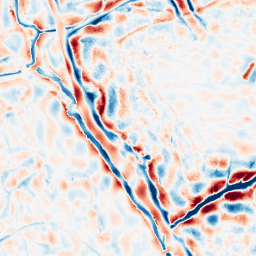
Category: wavelet
Decomposition family: wavelet_dwt
Decomposition parameters: wavelet: db8
level: 4
Upsampling method: sinc_blackman
Upsampling parameters: scale: 2
kernel_size: 8
Upsampling scale: 2